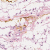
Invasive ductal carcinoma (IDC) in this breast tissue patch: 0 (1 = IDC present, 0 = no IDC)